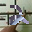
Label: 2